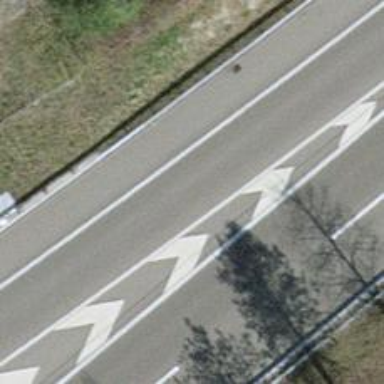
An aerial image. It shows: Asphalt motorway link.